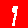
Digit: 9